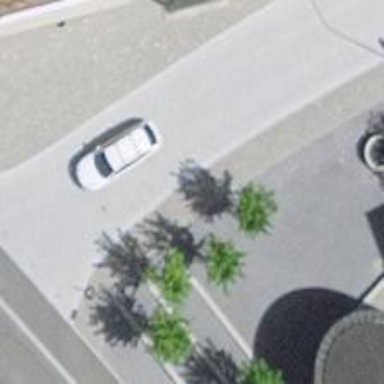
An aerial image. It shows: Sidewalk along the footway.